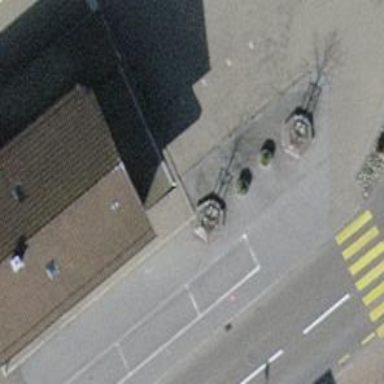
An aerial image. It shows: Bench for seating.